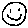
Label: smiley face